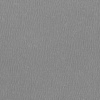
Atmospheric dust classification: dusty